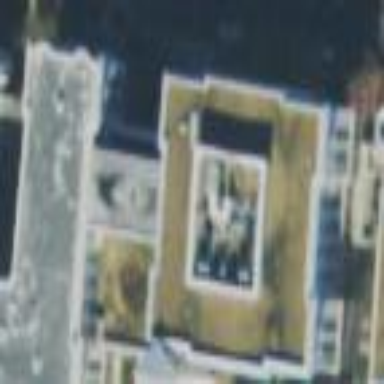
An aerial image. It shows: View of university building.